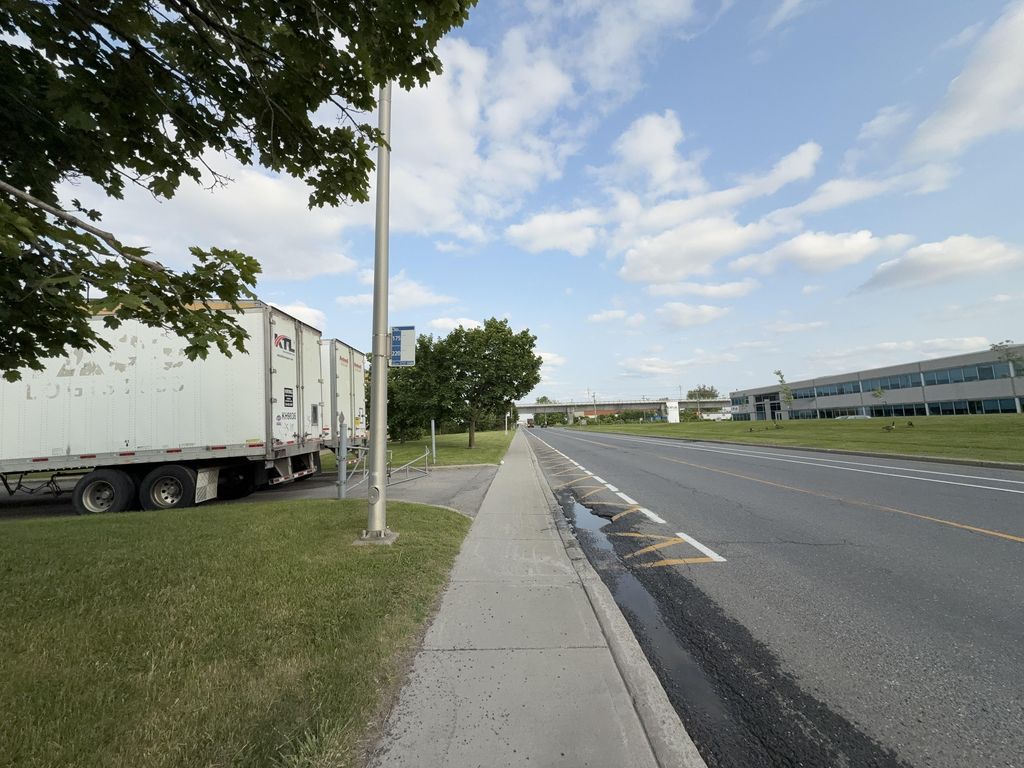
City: montreal